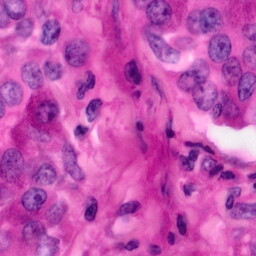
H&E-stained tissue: Pancreatic